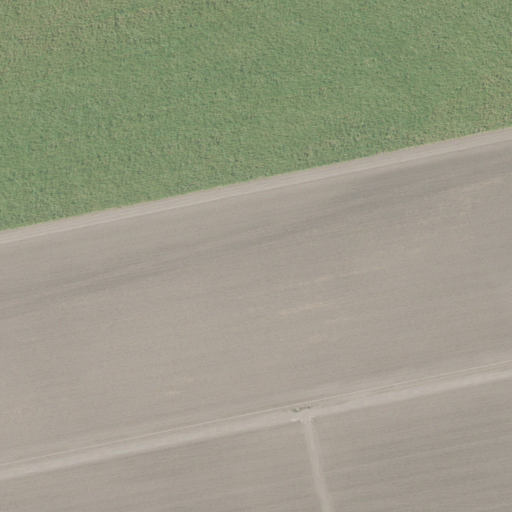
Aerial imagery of levee in Texas named Soliseno Banco Number 23 containing only cultivated crops